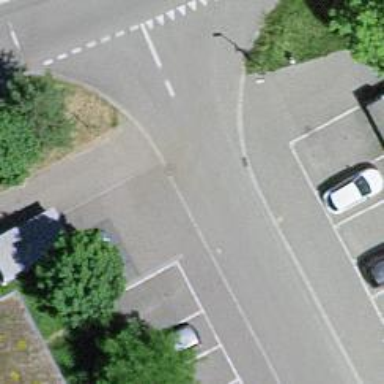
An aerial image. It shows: Unmarked road crossing.